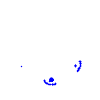
Particle: pion